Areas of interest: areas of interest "Park and greenspace"
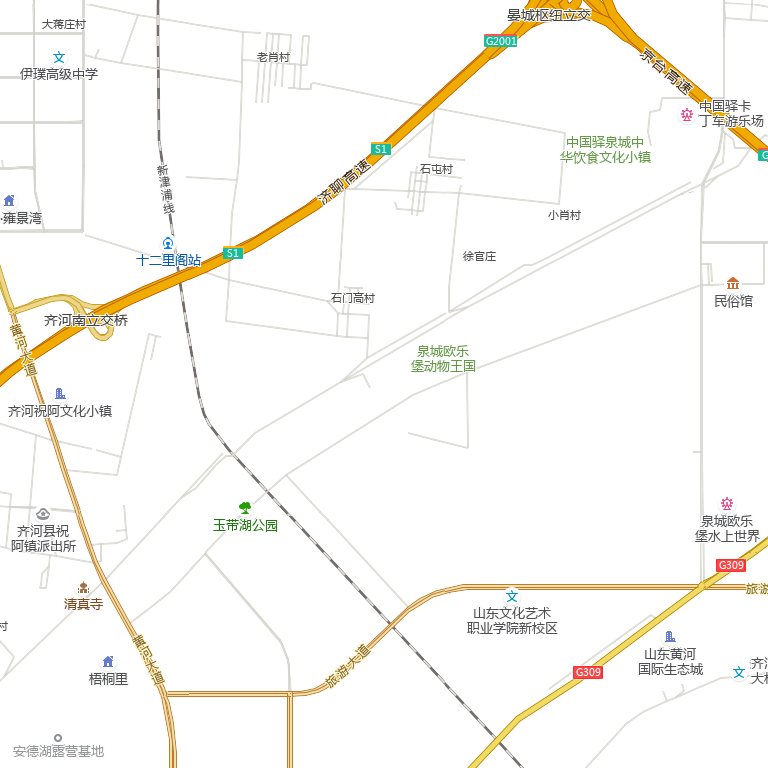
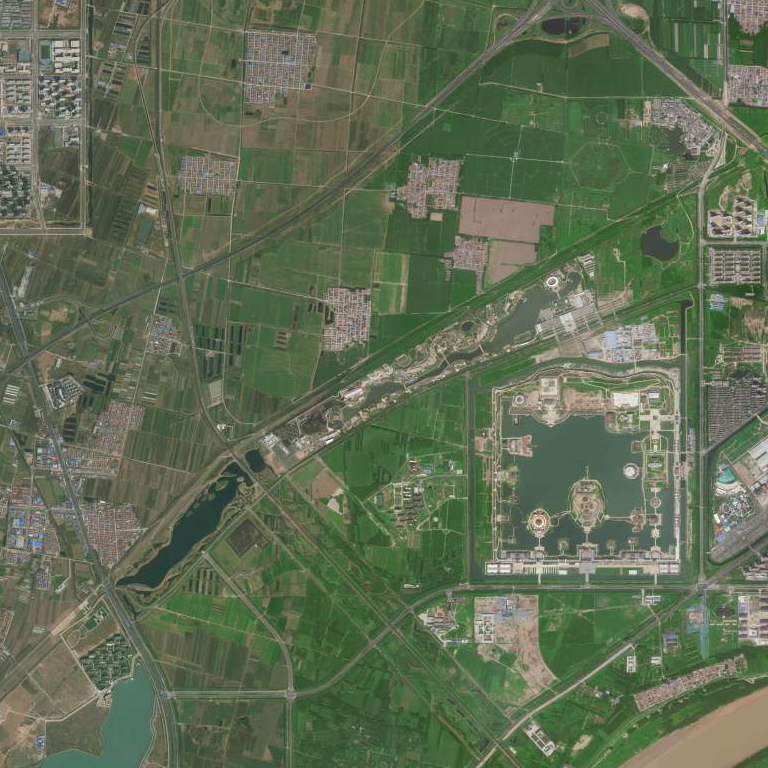